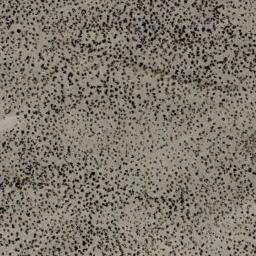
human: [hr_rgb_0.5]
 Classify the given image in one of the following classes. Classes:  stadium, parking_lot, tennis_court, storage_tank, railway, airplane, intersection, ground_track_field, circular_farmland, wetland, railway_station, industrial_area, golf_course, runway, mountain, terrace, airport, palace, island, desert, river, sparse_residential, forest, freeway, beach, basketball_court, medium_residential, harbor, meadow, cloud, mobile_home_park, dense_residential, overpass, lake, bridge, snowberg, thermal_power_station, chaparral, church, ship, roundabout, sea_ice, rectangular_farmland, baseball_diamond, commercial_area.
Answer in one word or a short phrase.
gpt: chaparral